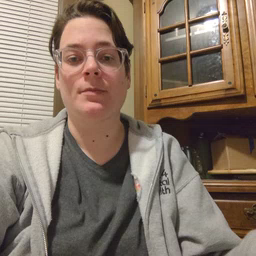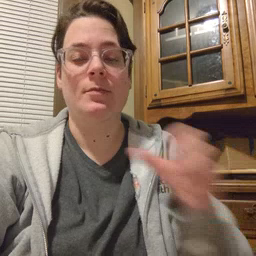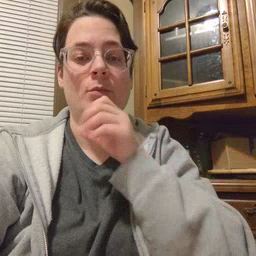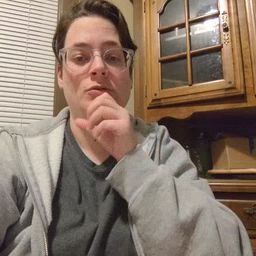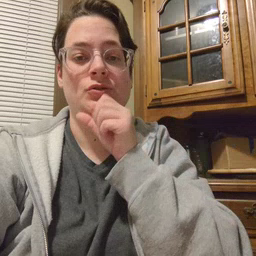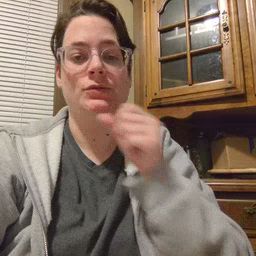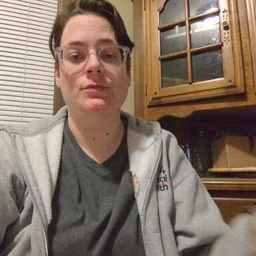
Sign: orange